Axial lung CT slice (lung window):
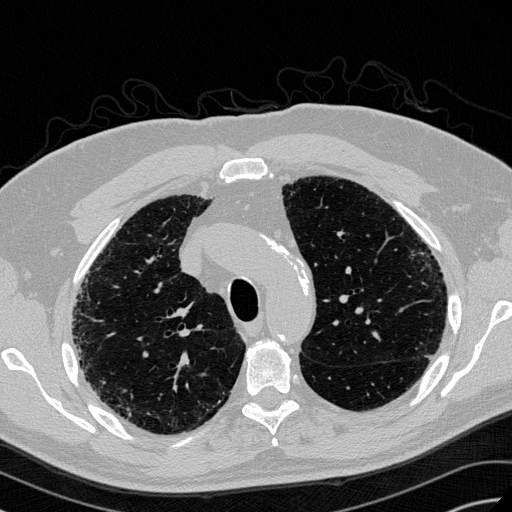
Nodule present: yes
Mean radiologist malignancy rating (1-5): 1